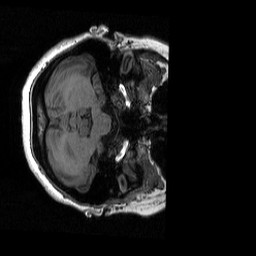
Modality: T1w
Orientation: axial
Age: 22
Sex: female
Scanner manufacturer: siemens
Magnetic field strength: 3 T
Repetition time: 2.3 s
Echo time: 0.00298 s